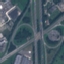
Land use / land cover class: Highway